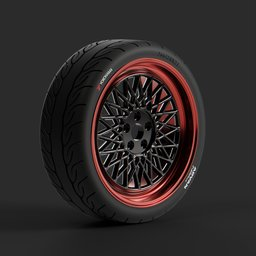
Label: mechanical